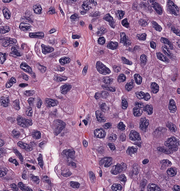
Tumor epithelial tissue: yes
Tumor-associated stroma tissue: no
Normal tissue: no